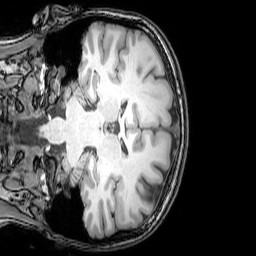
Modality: T1w
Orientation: coronal
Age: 26
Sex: female
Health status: healthy
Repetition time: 0.081 s
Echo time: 0.037 s